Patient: sex F, age 38
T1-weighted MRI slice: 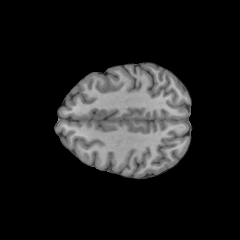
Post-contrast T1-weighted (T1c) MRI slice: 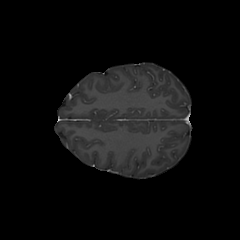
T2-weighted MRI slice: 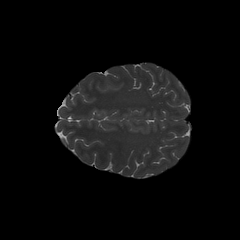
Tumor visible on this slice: no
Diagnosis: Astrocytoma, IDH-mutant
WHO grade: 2